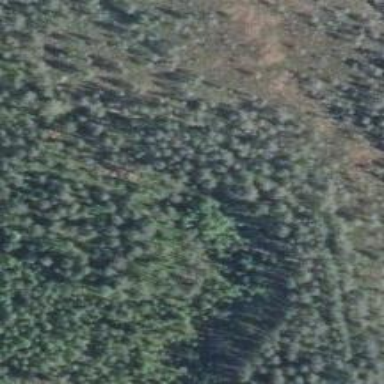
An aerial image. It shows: Needle-leaved woodland.